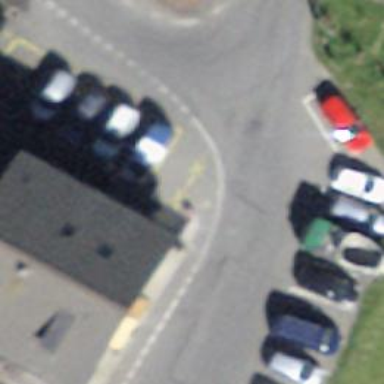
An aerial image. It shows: Bus stop along the road.